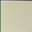
Piece: xx